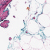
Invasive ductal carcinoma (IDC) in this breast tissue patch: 0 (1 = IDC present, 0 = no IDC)